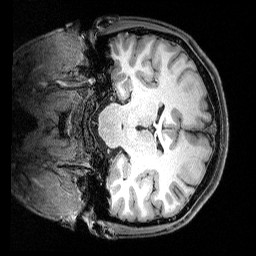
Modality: T1w
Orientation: coronal
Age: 22
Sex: male
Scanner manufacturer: siemens
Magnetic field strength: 3 T
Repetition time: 2.5 s
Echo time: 0.00369 s